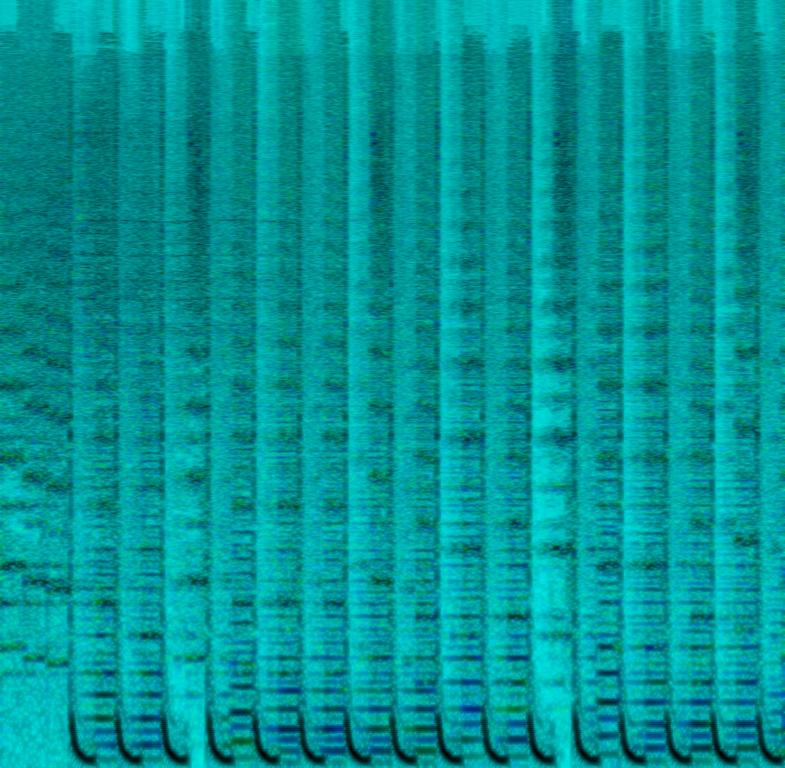
This techno song features a synth lead playing the main melody. This is accompanied by programmed percussion playing a simple kick focused beat. The hi-hat is accented in an open position on the 3-and count of every bar. The synth plays the bass part with a voicing that sounds like a cello. This techno song can be played in a club.